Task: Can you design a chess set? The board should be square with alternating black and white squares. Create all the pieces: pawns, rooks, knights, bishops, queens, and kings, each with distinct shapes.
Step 4228:
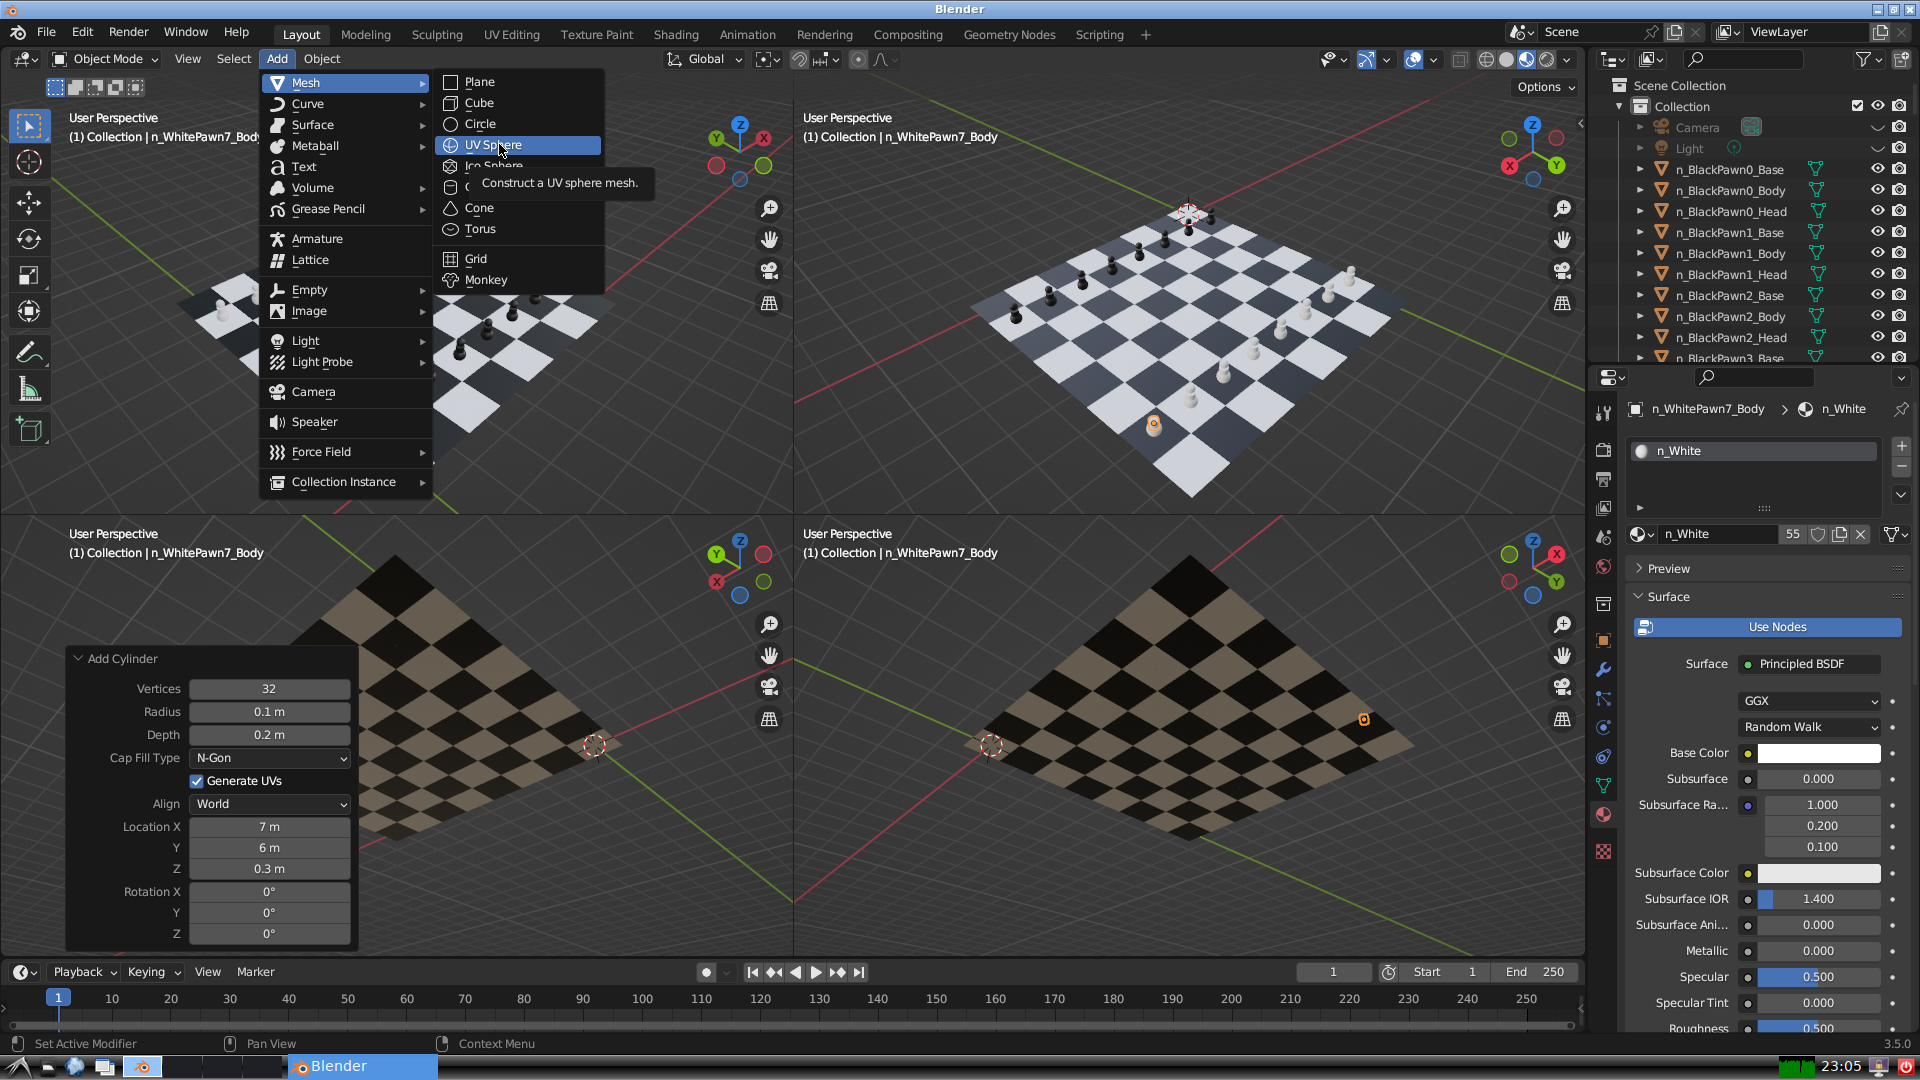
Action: click: no